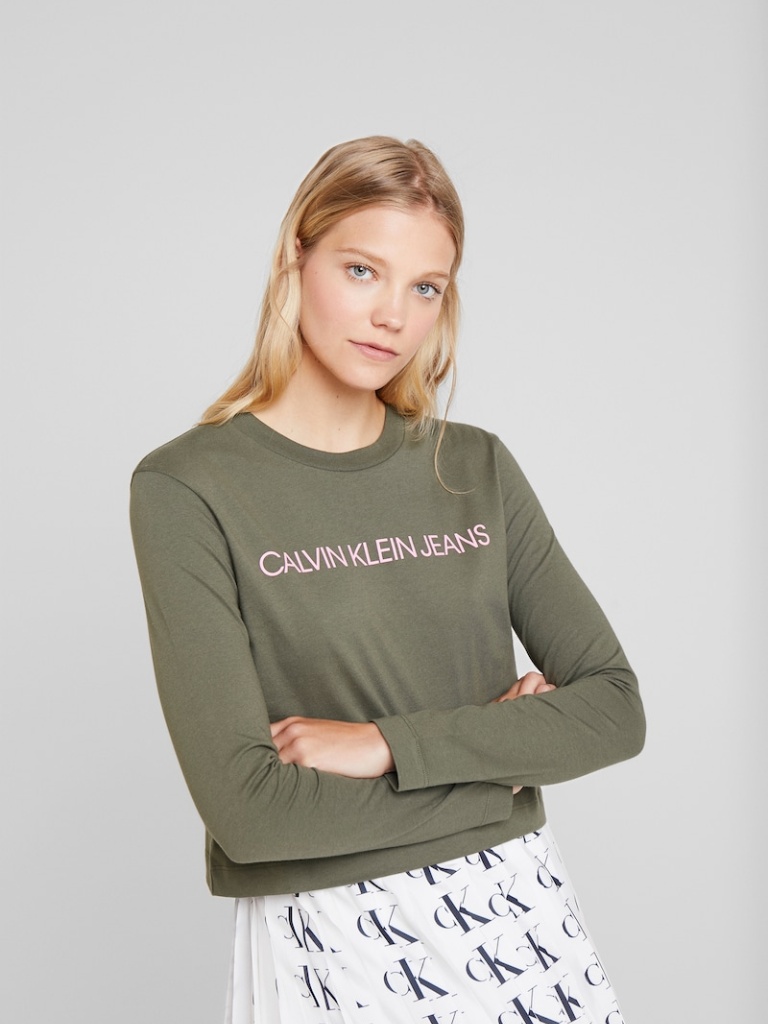
cotton relaxed a long-sleeved with the sleeves down cropped length Untucked crew sweatshirt